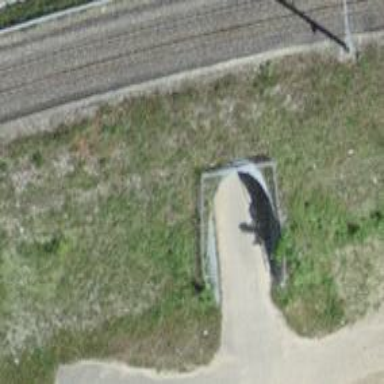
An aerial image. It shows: Track with fine gravel surface passing through tunnel. The track has grade2 tracktype.